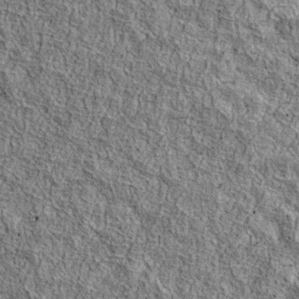
Label: non_frost